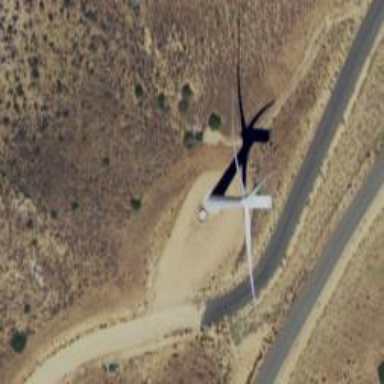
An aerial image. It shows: Wind generator with horizontal axis. The generator is wind turbine.